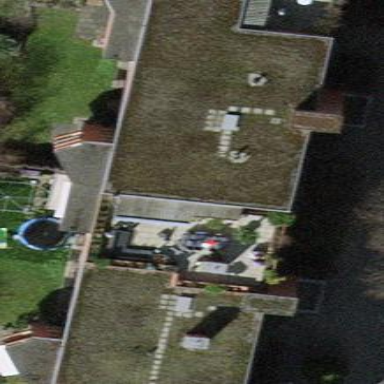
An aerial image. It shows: Apartment building with flat roof.